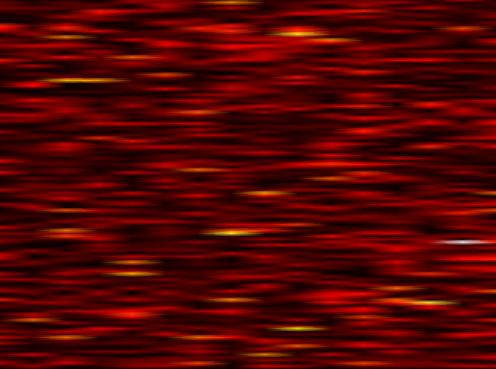
Label: UFMC